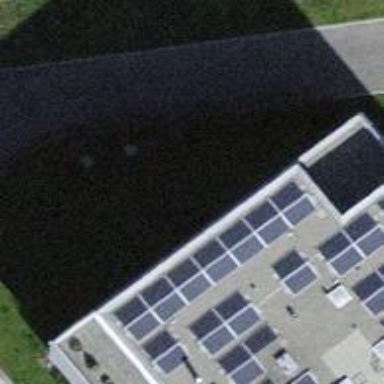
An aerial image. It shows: Solar power generator using photovoltaic panels.